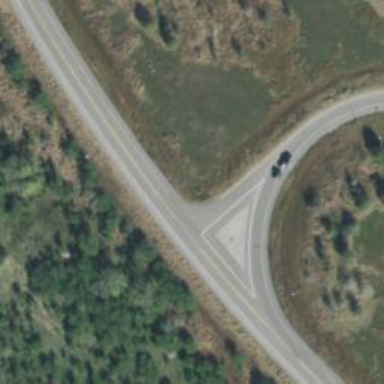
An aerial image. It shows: Asphalt road designated as trunk highway.